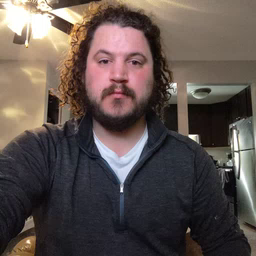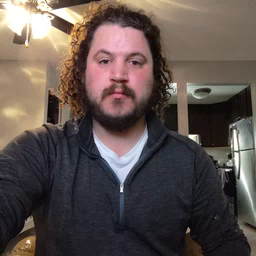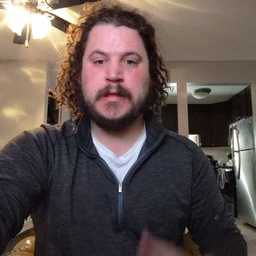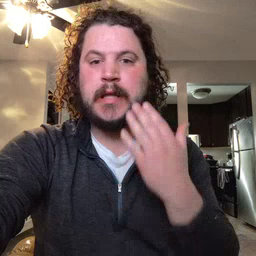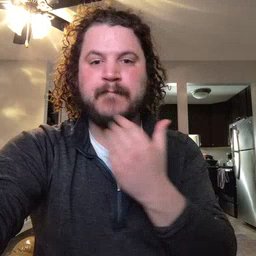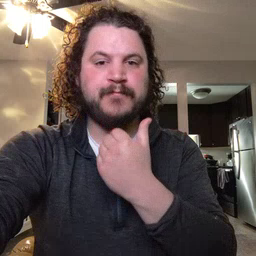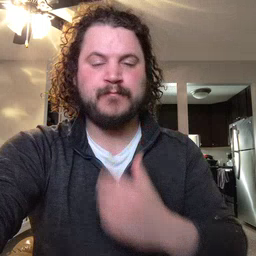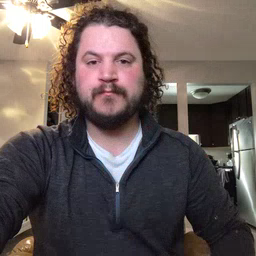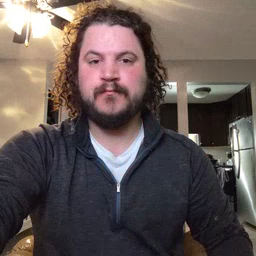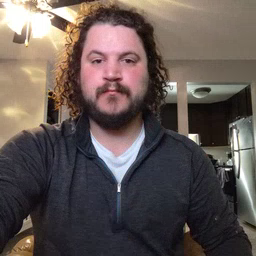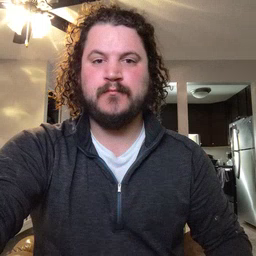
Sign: napkin